Aerial crown-view tile of a tropical tree (Barro Colorado Island, Panama), acquired 20250414:
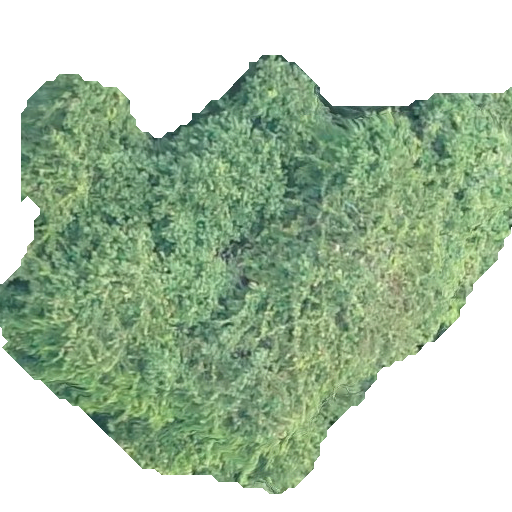
Species: Pouteria stipitata
GBIF accepted scientific name: Pouteria stipitata
Crown area: 238.989 m²